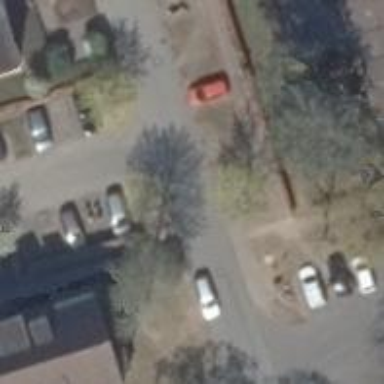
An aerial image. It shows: Footway along the road.